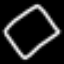
Label: diamond